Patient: sex M, age 37
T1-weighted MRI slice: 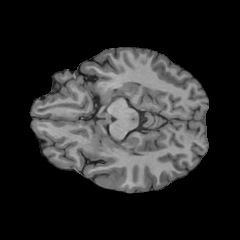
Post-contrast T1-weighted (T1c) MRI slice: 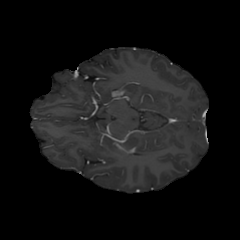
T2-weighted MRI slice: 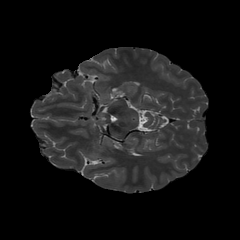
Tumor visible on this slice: no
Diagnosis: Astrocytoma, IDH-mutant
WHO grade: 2